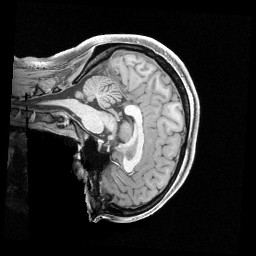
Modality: T1w
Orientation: sagittal
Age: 25
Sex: female
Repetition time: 2.4 s
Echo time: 0.00222 s